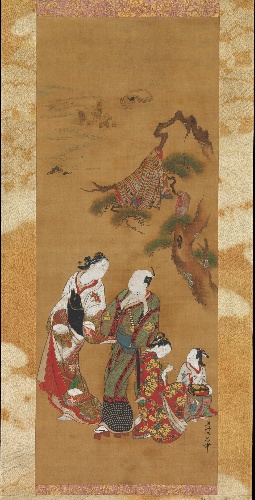
Artist: Okumura Masanobu
Artist bio: Japanese, 1686–1764
Date: 18th century
Object type: Hanging scroll
Classification: Paintings
Medium: Hanging scroll; ink and color on silk
Culture: Japan
Period: Edo period (1615–1868)
Dimensions: Image: 33 1/8 x 12 7/8 in. (84.1 x 32.7 cm)
Overall with mounting: 66 3/4 x 17 3/4 in. (169.5 x 45.1 cm)
Overall with knobs: 66 3/4 x 20 1/4 in. (169.5 x 51.4 cm)
Department: Asian Art
Credit line: The Harry G. C. Packard Collection of Asian Art, Gift of Harry G. C. Packard, and Purchase, Fletcher, Rogers, Harris Brisbane Dick, and Louis V. Bell Funds, Joseph Pulitzer Bequest, and The Annenberg Fund Inc. Gift, 1975
Accession year: 1975
Repository: Metropolitan Museum of Art, New York, NY
Tags: Men|Women